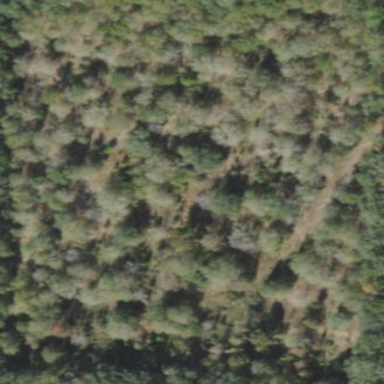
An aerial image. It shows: Patch of scrub vegetation.